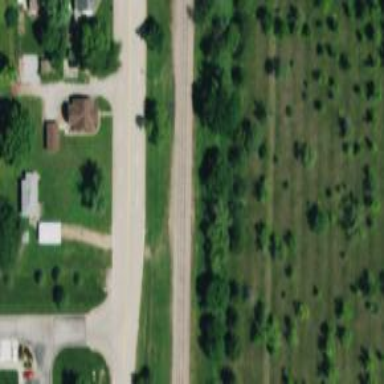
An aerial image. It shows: Secondary road.